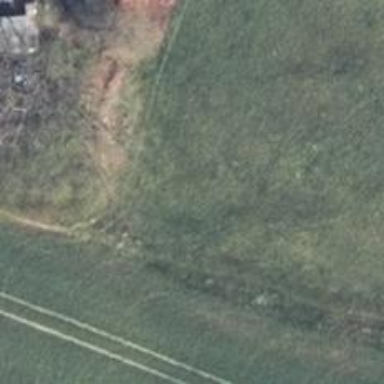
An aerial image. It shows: Grassy path.